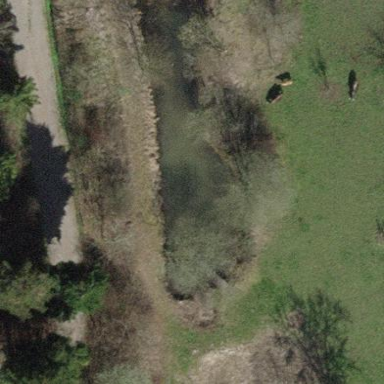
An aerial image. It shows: Pond with natural water.